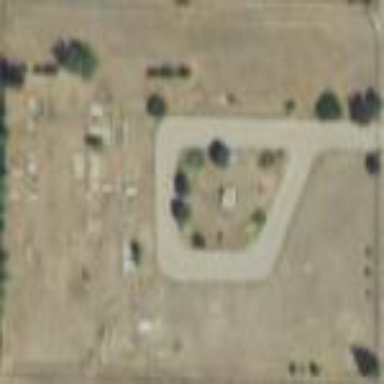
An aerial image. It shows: Cemetery.